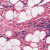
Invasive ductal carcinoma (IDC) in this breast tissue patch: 0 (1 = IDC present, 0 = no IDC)